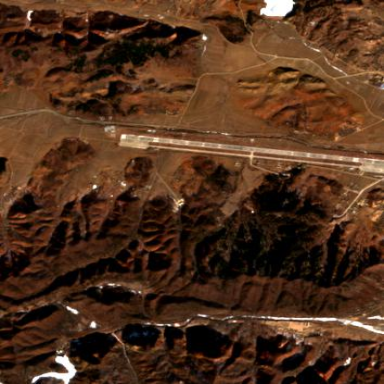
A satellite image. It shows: Military airfield.